Breast ultrasound image
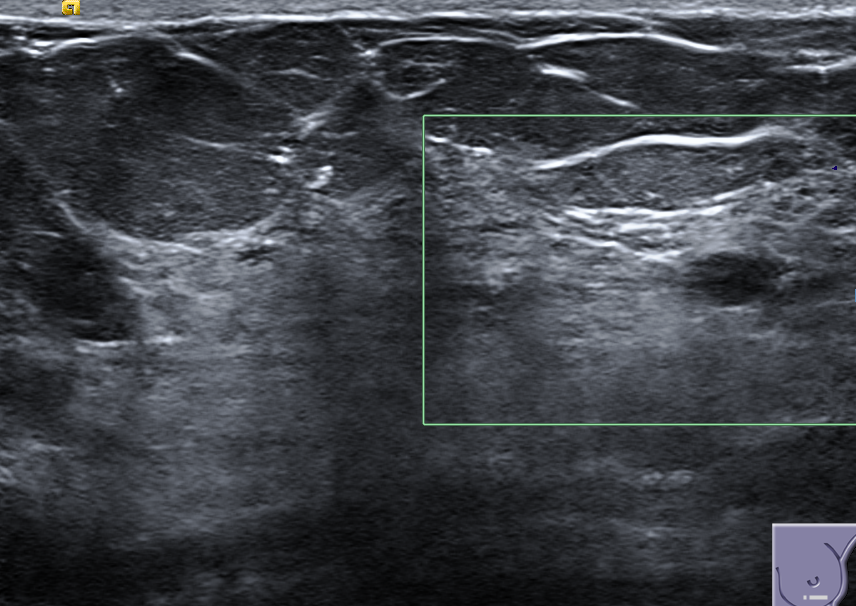
Diagnosis: benign